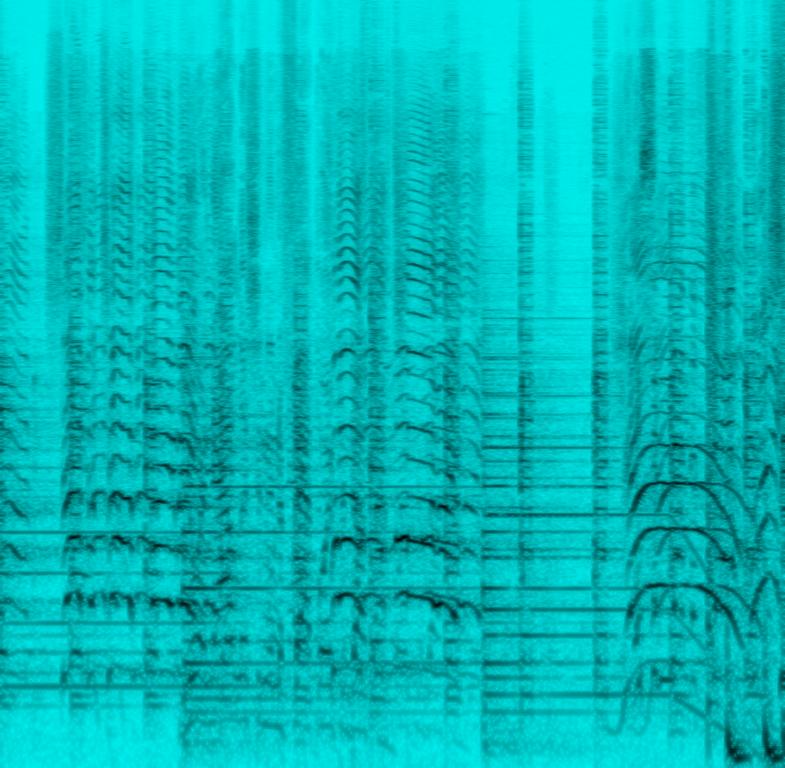
This reggae song features a male voice making an announcement in the beginning. A female voice sings a one-line melody. This is accompanied by the main male voice singing vocables in the background. Until this part, only a keyboard and guitar are playing a reggae rhythm. This is followed by the main male voice singing the main melody in a reggae style. This is accompanied by a kick driven percussion playing a simple beat. There are voices singing vocables in the background. The mood of this song is happy. This song can be played in a movie with a holiday theme.